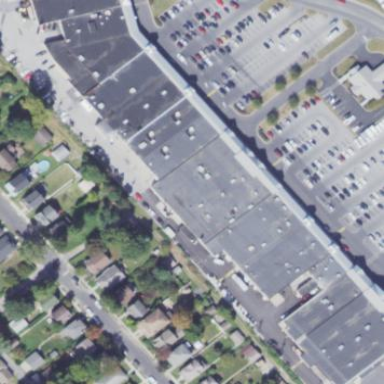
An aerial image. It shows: Retail building.